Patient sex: M
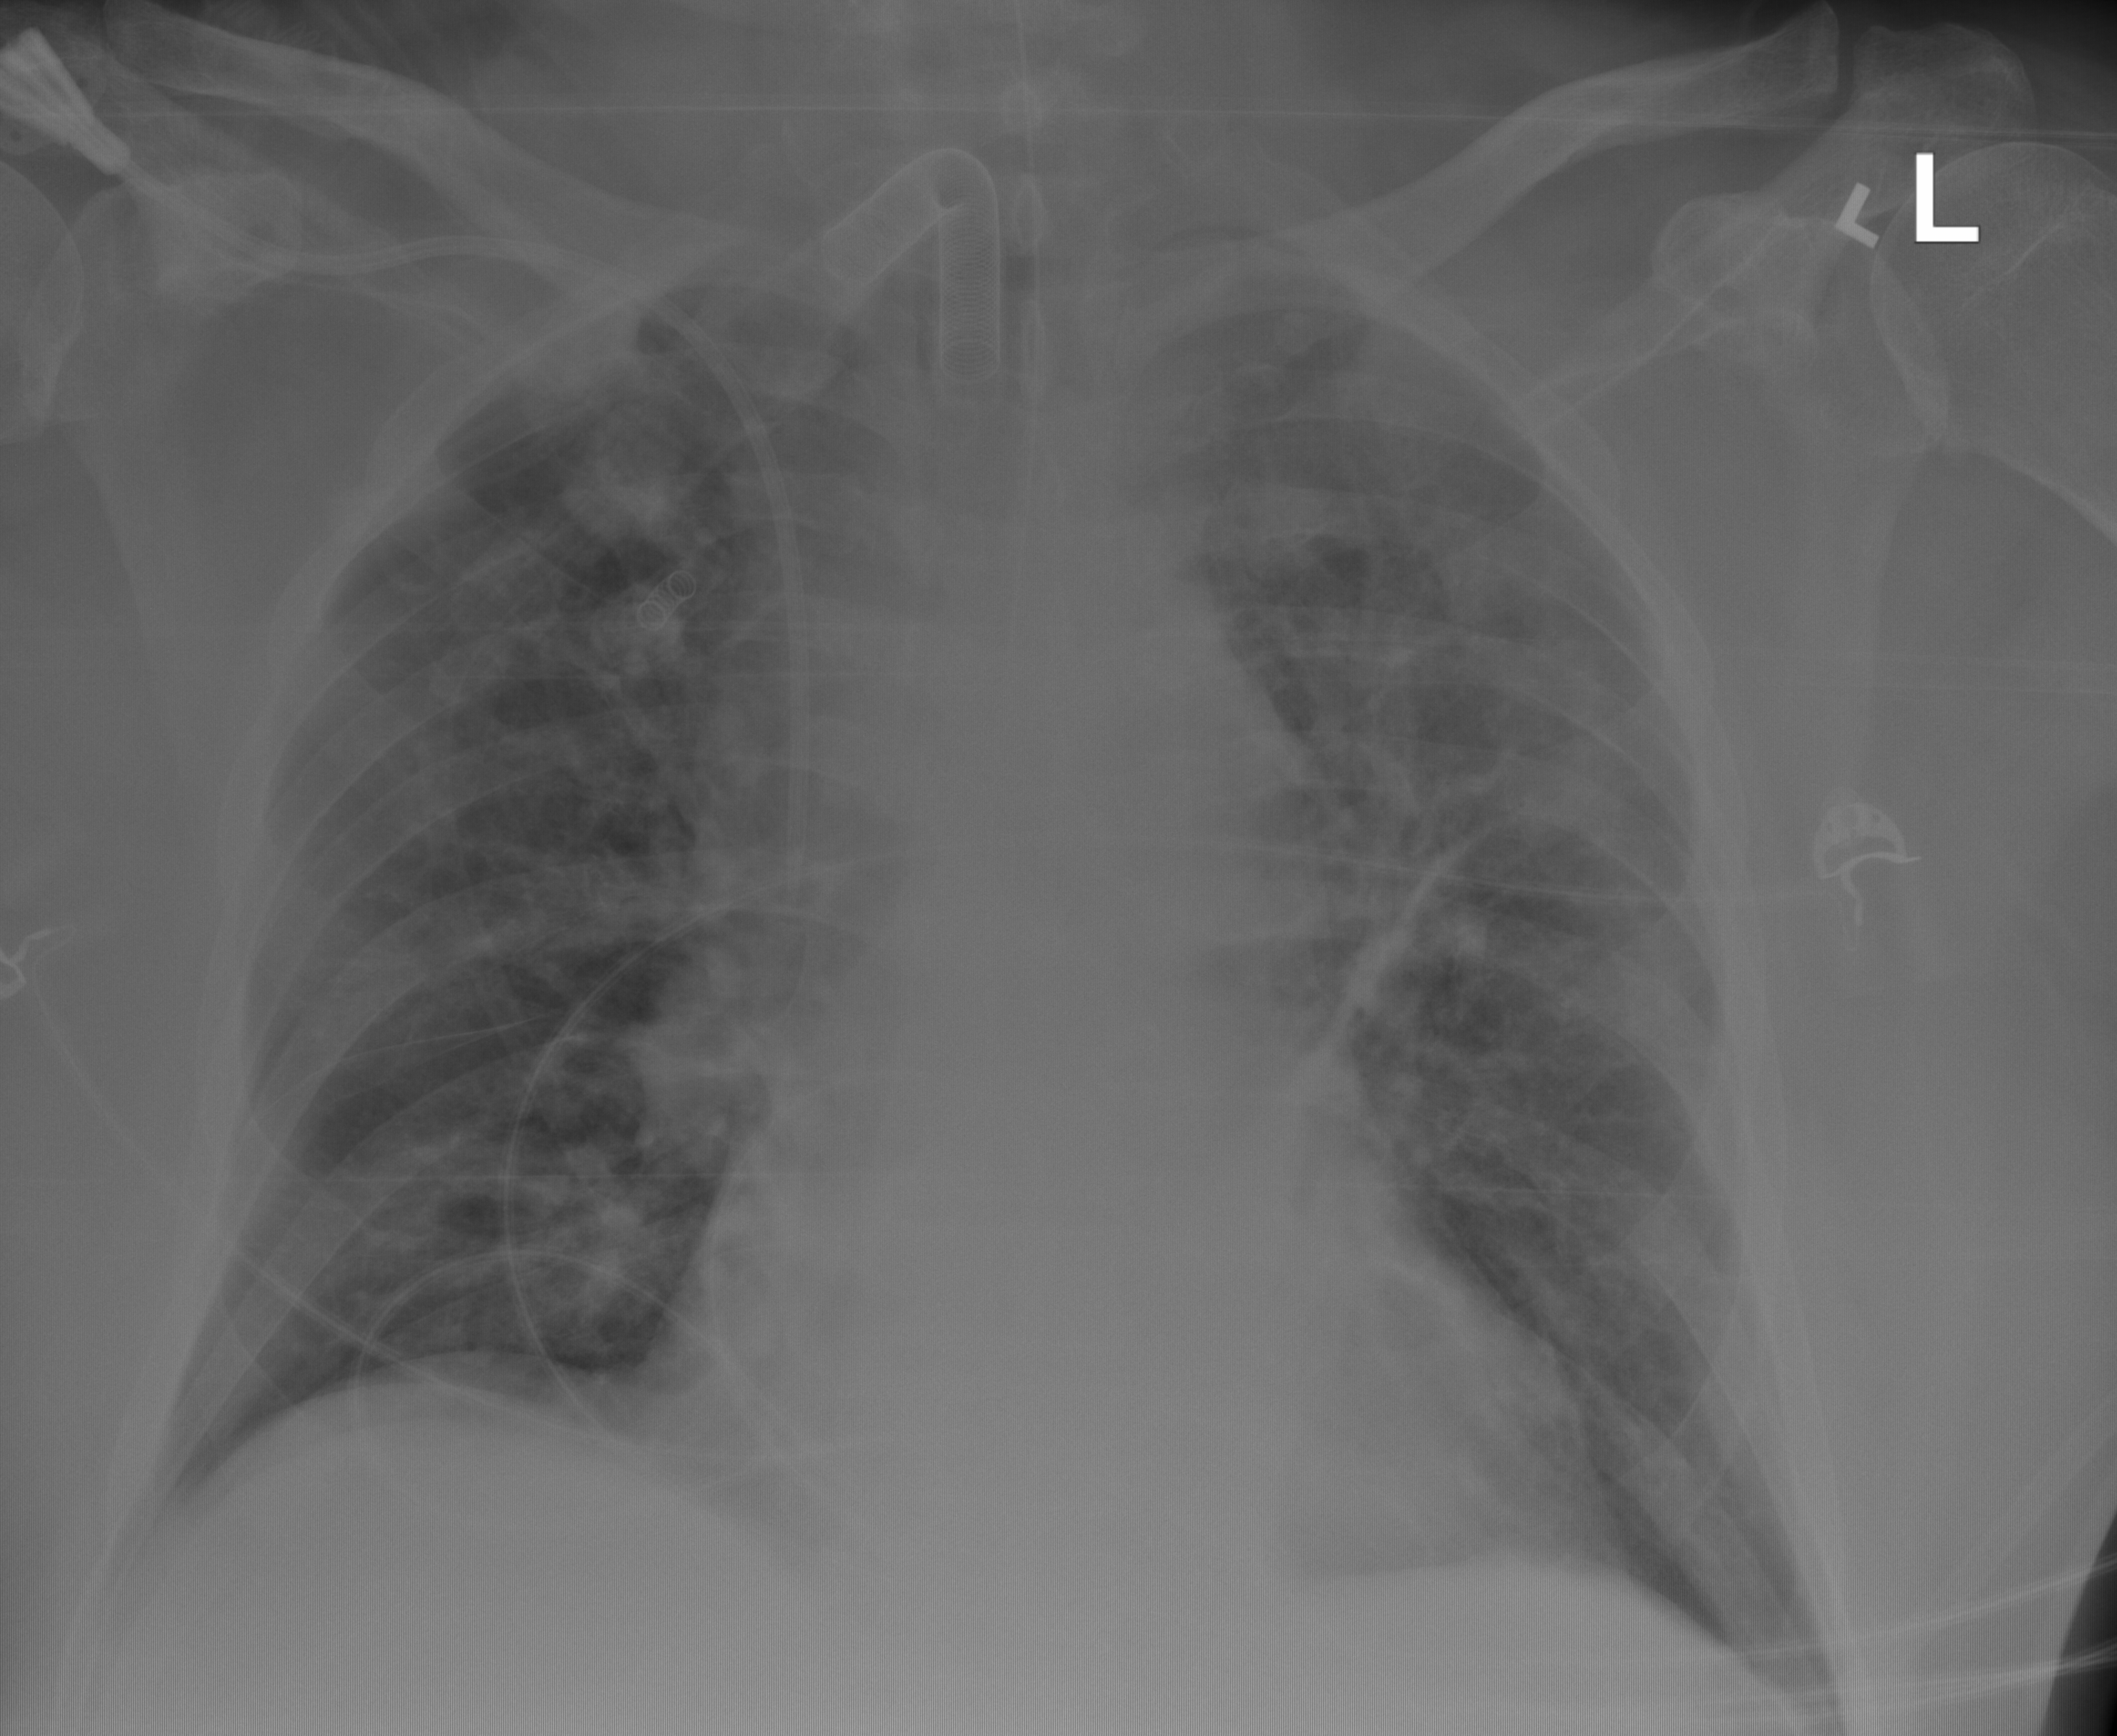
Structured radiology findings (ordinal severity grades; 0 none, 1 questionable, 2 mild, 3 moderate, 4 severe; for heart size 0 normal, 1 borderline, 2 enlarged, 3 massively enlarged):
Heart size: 0
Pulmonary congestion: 2
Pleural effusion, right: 0
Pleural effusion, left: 0
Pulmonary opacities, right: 0
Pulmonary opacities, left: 0
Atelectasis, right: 0
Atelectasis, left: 2